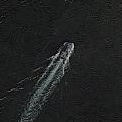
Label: Towing_vessel